Lunar surface albedo tile
Center latitude: -37.685
Center longitude: -34.511
Resolution (meters per pixel, mean): 116.53
Tile area (km^2): 13088.75
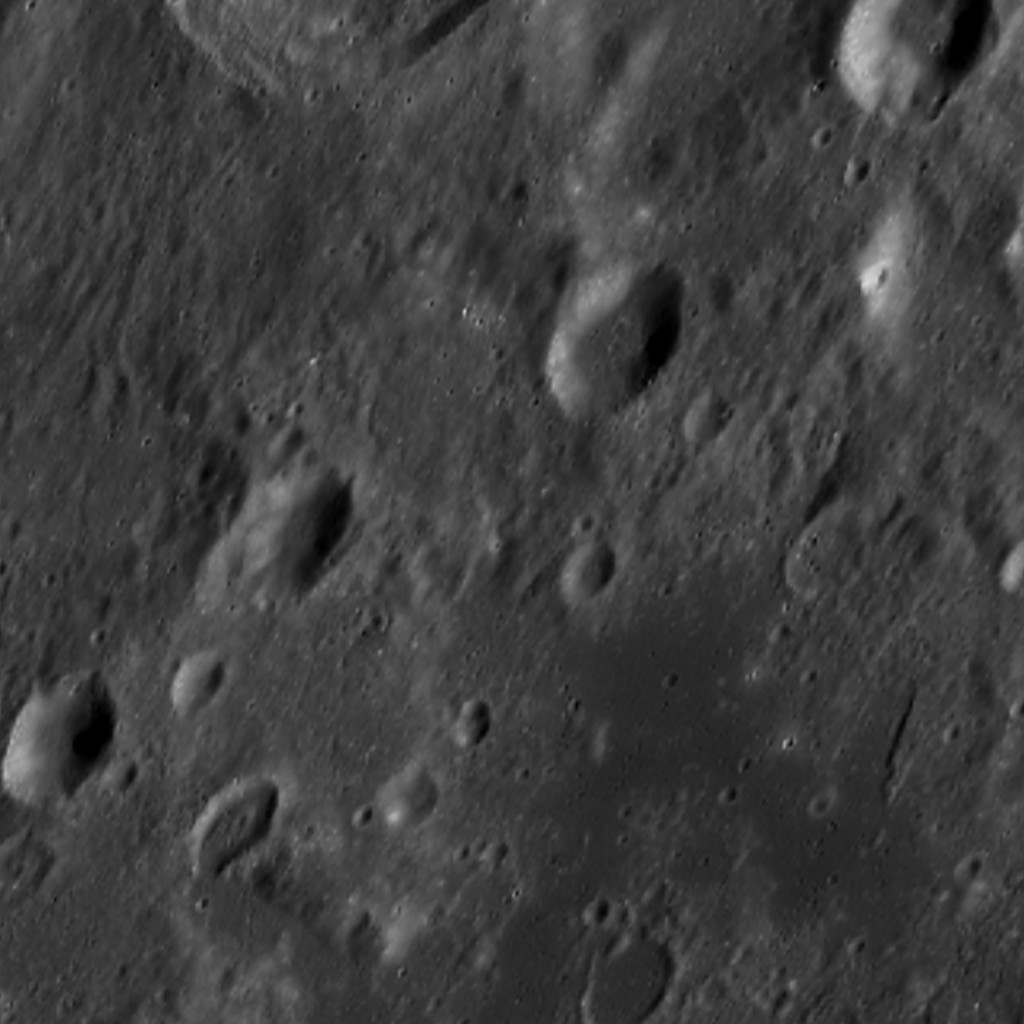